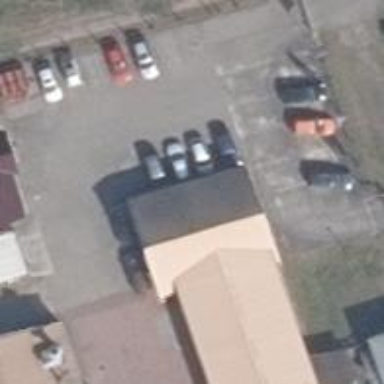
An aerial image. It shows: Car shop.